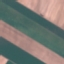
Land use / land cover: AnnualCrop